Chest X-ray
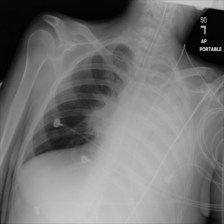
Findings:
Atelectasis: positive
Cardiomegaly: negative
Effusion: negative
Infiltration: positive
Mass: negative
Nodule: negative
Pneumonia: negative
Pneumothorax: negative
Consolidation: negative
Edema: negative
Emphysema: negative
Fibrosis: positive
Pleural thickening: negative
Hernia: negative